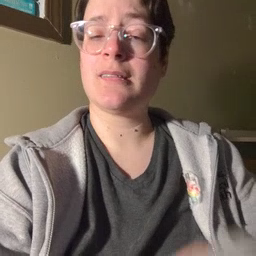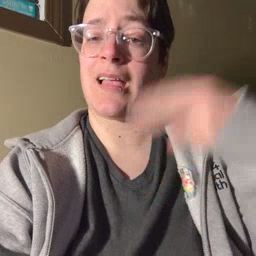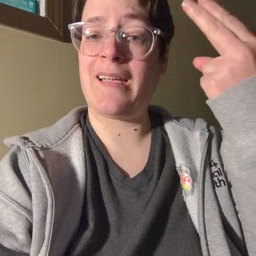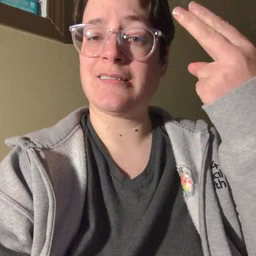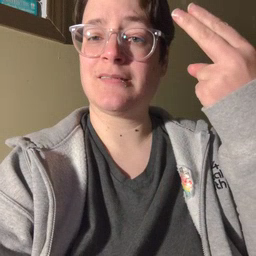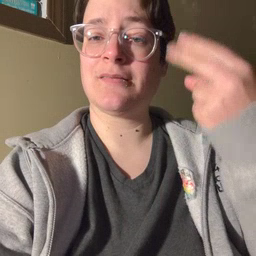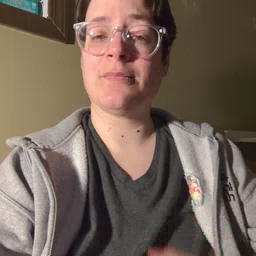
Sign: high